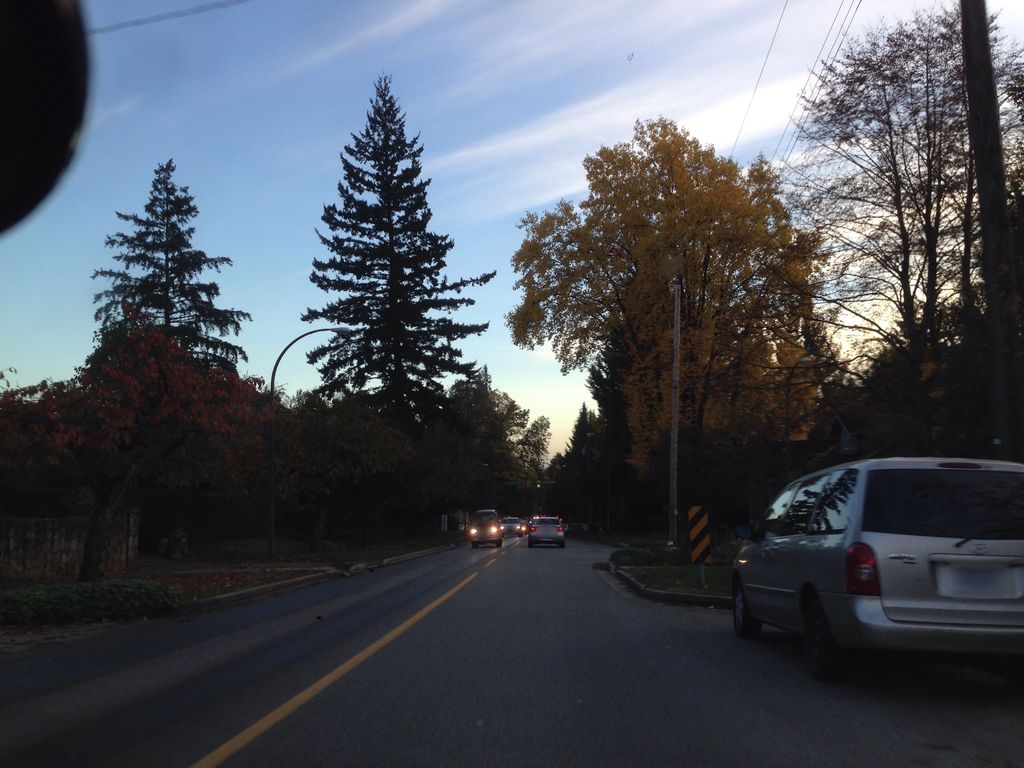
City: vancouver